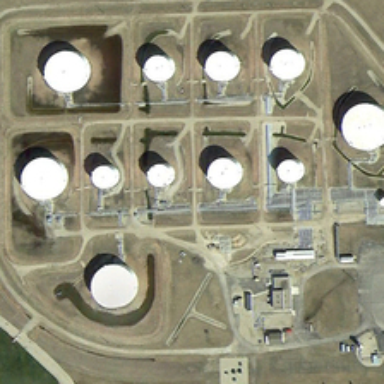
There are some buildings, rads, a lawn and land .